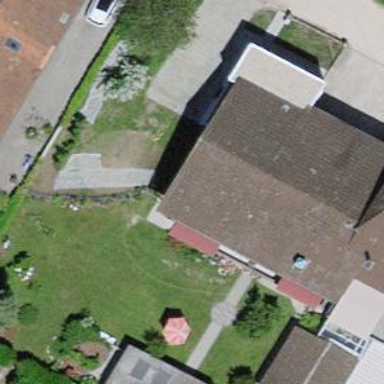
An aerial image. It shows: Residential building.